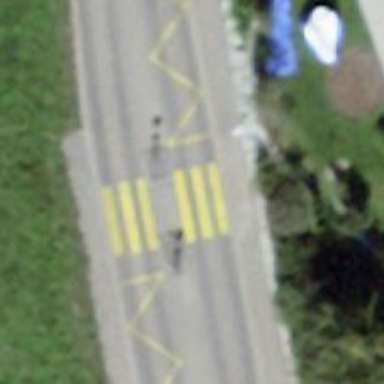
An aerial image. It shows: Marked crossing with pedestrian island.